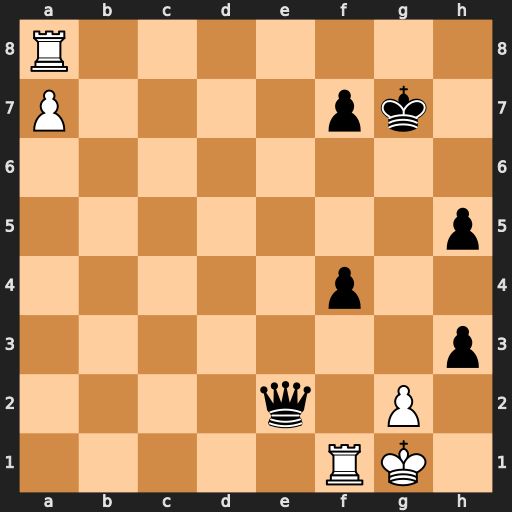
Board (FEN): R7/P4pk1/8/7p/5p2/7p/4q1P1/5RK1
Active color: w
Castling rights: -
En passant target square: -
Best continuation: Rg8+ Kxg8 a8=Q+